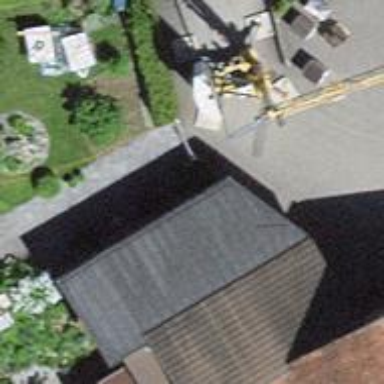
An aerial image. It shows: View of roof of building.